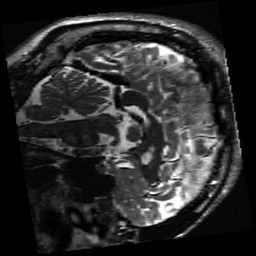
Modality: inplaneT2
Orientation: sagittal